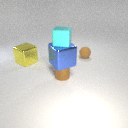
large yellow metal cube to the left of small brown metal cylinder